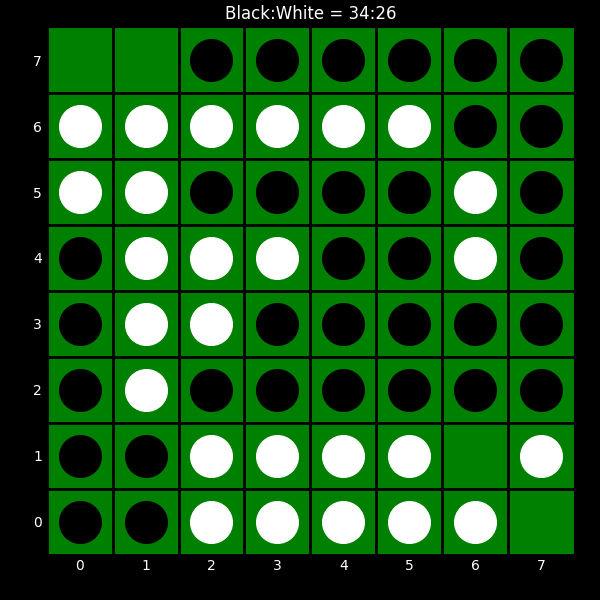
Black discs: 34
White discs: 26